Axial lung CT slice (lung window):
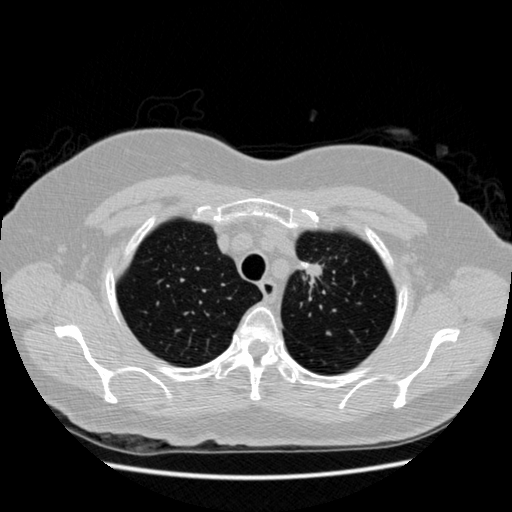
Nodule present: yes
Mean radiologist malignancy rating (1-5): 4